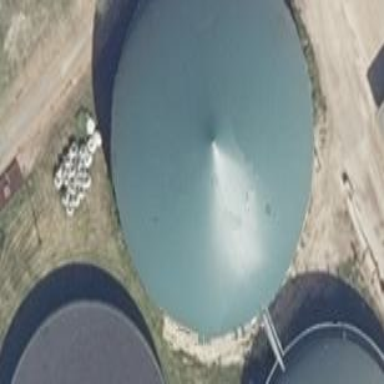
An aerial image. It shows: Building with round covered reservoir that serves as power generator.